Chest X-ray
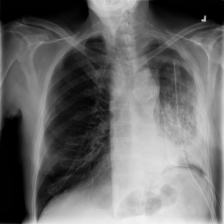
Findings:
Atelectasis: negative
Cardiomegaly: negative
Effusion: negative
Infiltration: negative
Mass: negative
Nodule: negative
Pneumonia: negative
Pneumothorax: positive
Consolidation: negative
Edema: negative
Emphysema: negative
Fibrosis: negative
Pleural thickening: negative
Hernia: negative